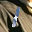
Label: 1